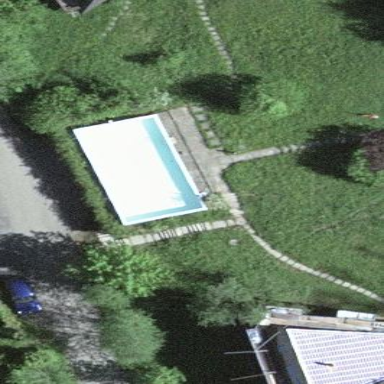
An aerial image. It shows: Swimming pool located in leisure land.